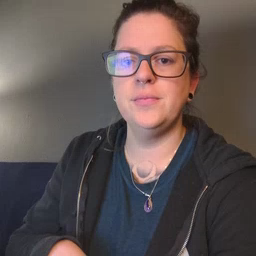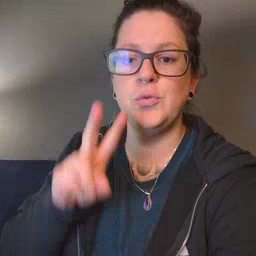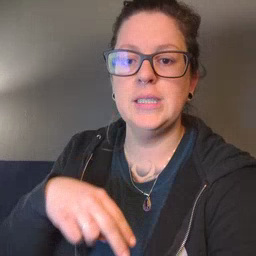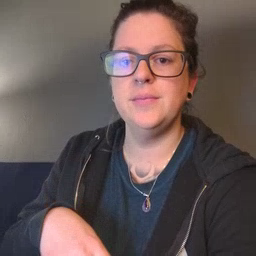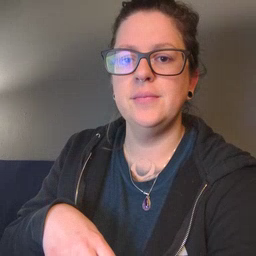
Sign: read